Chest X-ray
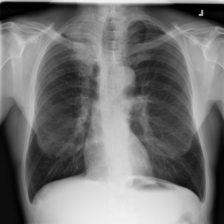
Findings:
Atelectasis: negative
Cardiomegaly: negative
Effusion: negative
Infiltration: negative
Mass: positive
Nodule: negative
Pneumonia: negative
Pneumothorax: negative
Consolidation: negative
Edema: negative
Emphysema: negative
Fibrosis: negative
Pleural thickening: negative
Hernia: negative